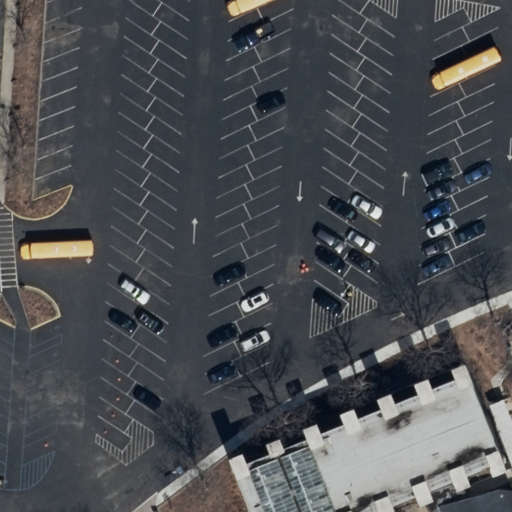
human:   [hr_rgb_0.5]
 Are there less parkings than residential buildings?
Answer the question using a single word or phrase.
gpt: no

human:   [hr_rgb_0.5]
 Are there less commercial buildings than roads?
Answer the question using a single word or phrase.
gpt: yes

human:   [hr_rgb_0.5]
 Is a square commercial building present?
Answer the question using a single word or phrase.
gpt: no

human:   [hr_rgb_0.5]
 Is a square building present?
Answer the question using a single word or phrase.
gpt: no

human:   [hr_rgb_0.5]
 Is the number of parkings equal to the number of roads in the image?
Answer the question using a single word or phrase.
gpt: no

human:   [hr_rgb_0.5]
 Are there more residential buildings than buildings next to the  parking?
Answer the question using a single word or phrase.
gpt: no

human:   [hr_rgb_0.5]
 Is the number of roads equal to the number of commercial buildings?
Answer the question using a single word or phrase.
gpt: no

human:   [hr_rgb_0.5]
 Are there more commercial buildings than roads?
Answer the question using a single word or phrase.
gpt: no

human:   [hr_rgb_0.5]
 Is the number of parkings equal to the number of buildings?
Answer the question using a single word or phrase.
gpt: yes

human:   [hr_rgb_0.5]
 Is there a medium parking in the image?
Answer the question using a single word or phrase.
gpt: no

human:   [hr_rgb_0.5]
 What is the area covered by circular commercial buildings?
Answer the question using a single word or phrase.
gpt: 0m2

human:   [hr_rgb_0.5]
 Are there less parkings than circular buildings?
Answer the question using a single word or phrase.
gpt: no

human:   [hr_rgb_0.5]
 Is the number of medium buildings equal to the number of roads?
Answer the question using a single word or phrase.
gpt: no

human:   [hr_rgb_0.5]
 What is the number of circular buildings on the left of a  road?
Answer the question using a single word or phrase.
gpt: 0

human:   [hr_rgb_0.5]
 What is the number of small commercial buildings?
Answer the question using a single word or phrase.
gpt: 0

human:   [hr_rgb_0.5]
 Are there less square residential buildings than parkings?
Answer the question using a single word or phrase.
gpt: yes

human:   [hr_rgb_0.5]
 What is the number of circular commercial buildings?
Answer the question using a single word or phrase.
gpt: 0

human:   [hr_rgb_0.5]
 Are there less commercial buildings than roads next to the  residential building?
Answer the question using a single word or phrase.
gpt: yes

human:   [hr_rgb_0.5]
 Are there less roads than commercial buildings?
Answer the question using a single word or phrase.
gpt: no

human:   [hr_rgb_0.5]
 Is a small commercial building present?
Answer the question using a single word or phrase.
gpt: no

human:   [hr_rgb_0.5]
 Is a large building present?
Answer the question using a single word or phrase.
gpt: yes

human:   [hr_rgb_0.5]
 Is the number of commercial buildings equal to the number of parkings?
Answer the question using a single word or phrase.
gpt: no

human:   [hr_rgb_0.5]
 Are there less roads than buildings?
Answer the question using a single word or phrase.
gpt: no

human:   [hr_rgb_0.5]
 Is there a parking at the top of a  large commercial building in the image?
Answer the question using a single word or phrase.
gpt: no

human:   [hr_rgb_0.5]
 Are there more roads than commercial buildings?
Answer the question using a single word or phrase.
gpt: yes

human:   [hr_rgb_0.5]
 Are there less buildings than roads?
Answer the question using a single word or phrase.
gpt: yes

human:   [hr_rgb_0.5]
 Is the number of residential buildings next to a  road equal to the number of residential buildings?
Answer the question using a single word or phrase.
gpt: yes

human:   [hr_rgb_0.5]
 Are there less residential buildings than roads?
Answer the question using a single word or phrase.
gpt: yes

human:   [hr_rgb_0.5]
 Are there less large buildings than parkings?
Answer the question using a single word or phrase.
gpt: no

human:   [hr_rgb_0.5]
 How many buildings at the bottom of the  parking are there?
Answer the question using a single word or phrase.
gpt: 0

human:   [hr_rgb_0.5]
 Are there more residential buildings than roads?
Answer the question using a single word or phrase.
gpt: no

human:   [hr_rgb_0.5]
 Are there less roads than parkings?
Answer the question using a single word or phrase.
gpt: no

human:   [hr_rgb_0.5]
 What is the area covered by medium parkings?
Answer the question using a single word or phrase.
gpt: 0m2

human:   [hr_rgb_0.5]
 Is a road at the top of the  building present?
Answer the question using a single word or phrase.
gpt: yes

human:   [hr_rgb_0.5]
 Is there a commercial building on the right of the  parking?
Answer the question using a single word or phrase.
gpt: no

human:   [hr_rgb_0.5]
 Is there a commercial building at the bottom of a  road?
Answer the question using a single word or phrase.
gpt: no